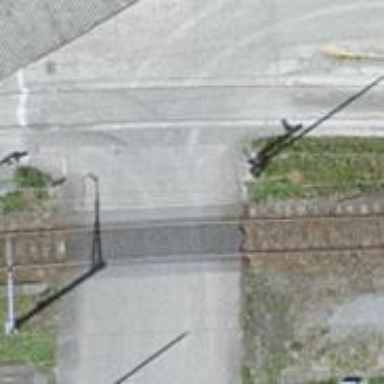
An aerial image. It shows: Railway level crossing.